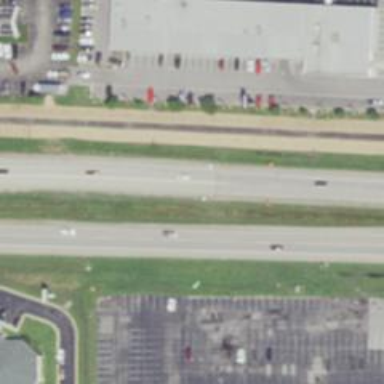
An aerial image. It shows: Primary highway that functions as expressway.